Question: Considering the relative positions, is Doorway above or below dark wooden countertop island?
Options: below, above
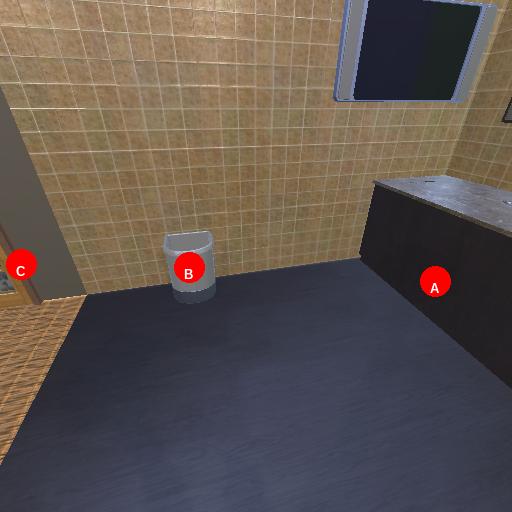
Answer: below